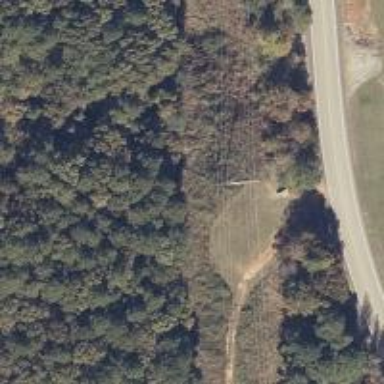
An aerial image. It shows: Power pole.